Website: walmart
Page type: account-selection
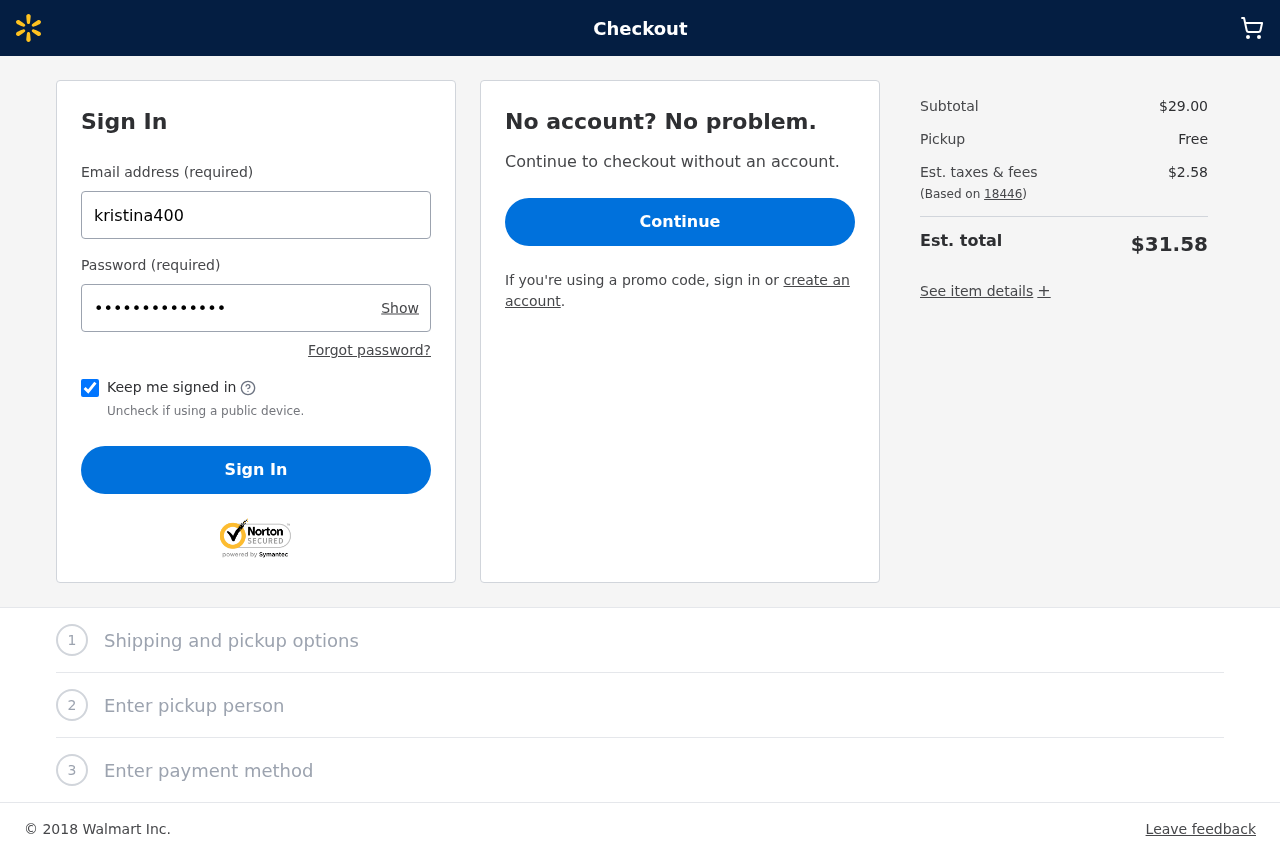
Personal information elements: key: PII_LOGIN_USERNAME
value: kristina400
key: PII_POSTCODE
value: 18446
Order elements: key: ORDER_SUBTOTAL
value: $29.00
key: ORDER_TAX
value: $2.58
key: ORDER_TOTAL
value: $31.58